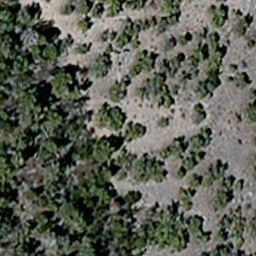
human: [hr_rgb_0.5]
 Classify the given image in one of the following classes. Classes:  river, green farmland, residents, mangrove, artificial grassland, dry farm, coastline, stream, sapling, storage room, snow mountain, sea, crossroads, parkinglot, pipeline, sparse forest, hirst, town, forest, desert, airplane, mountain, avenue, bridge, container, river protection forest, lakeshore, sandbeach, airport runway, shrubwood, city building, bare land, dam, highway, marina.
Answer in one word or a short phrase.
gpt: sparse forest